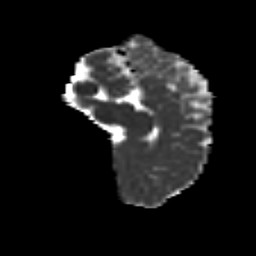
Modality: MD
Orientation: sagittal
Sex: male
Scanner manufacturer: siemens
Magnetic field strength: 3 T
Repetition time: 5 s
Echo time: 0.071 s